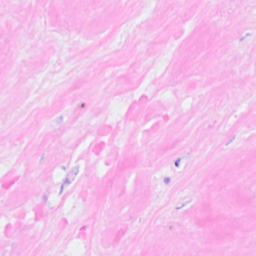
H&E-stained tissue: Breast